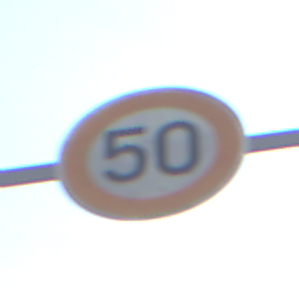
Verkehrszeichen: Geschwindigkeit50
Umgebung: Outdoor, Nature
Tageszeit: Midday
Wetter: Clear
Licht: Natural
Jahreszeit: NotSpecified
Kontrast: HighContrast